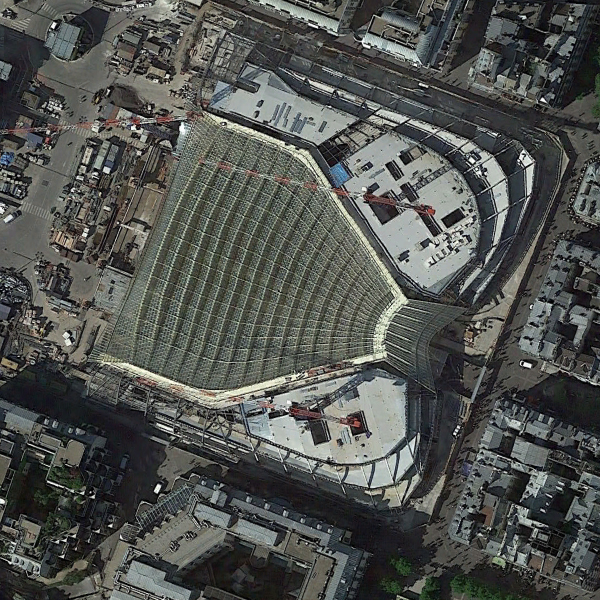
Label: Center